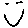
Label: smiley face